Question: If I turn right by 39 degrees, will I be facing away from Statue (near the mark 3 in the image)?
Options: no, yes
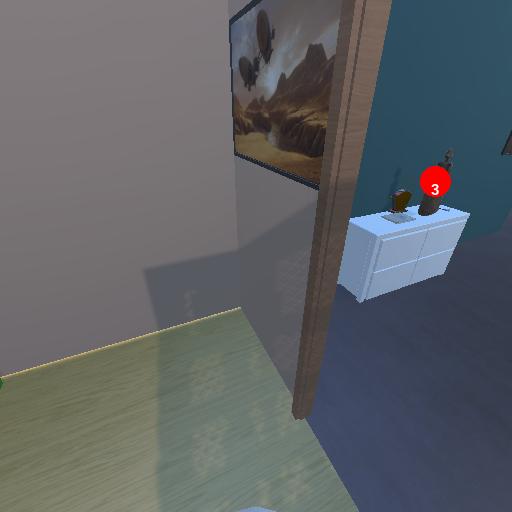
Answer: no